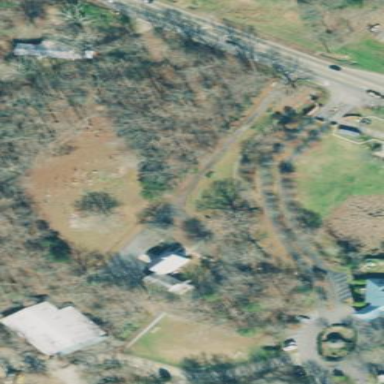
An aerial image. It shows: Cemetery.